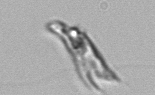
Label: Chrysochromulina_lanceolata